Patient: sex M, age 38
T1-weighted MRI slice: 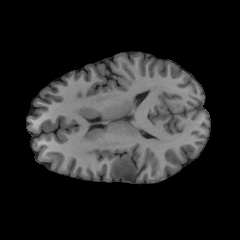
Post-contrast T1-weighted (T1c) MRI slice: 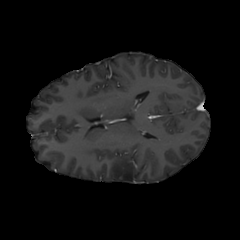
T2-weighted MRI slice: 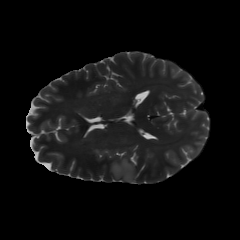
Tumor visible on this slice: yes
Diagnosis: Astrocytoma, IDH-mutant
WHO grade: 2